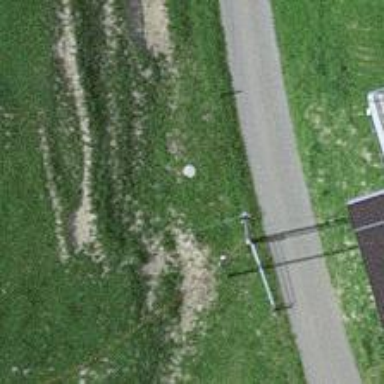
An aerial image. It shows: Power pole.